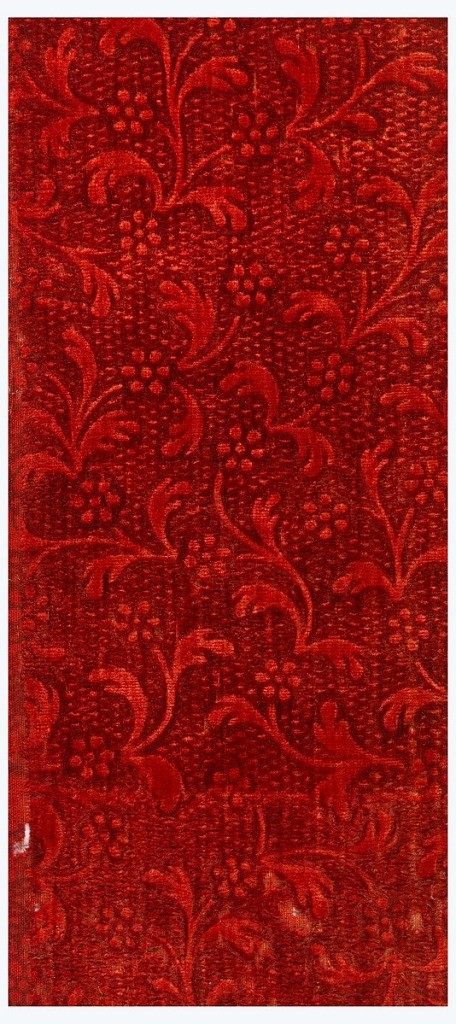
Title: Fragment
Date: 18th century
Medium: silk Technique: supplementary weft forming raised pile, then embossed.
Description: Floral sprays on red ground.